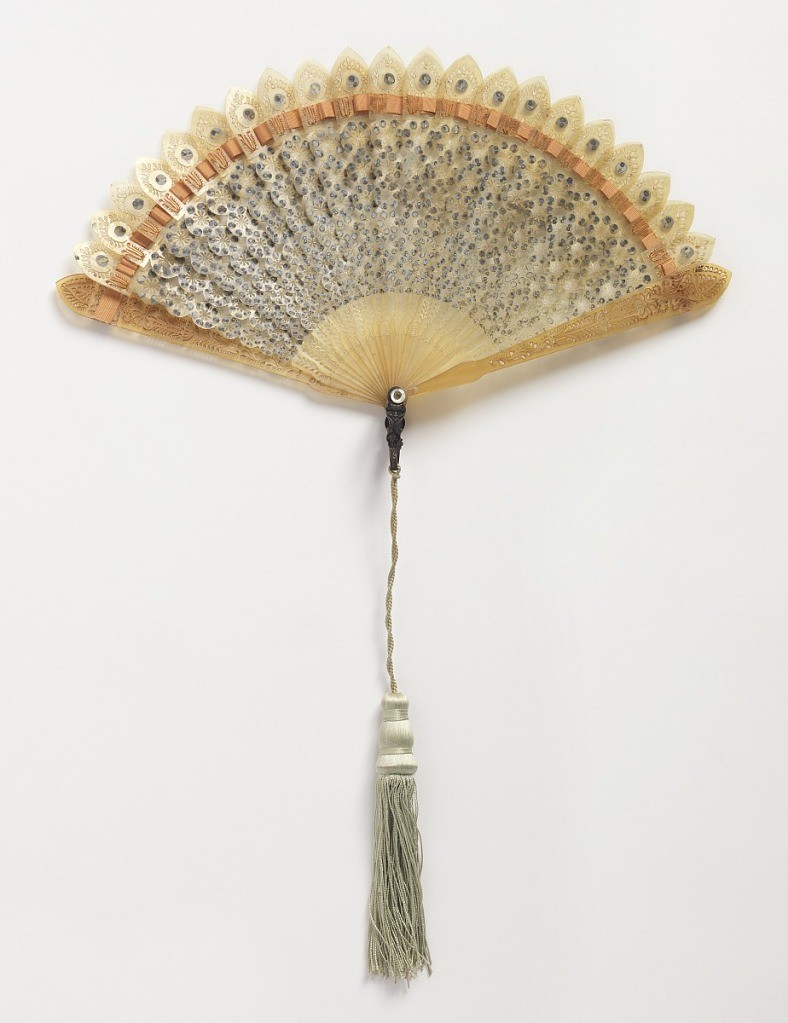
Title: Brisé fan
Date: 19th century
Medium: Carved and drilled horn sticks with applied metal spangles, mother-of-pearl washer at rivet, cast metal bail, silk tassel and ribbon
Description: Brisé fan. Elaborately carved and drilled horn sticks appliquéd with metal spangles. Orange-colored silk connecting ribbon. Mother-of-pearl washer at rivet. Cast metal bail with decorative form. Cream-colored silk tassel.